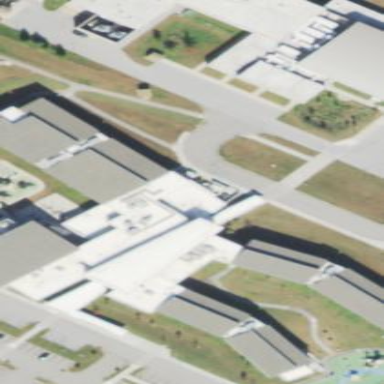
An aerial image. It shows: School building.